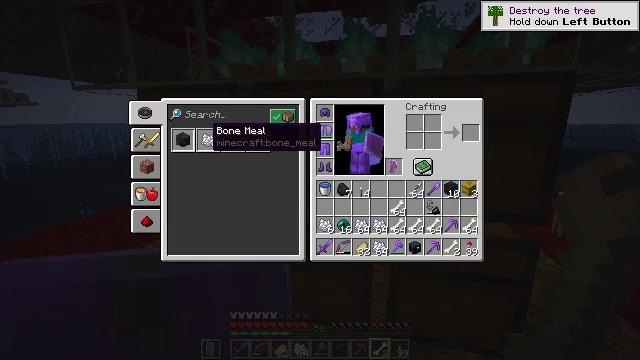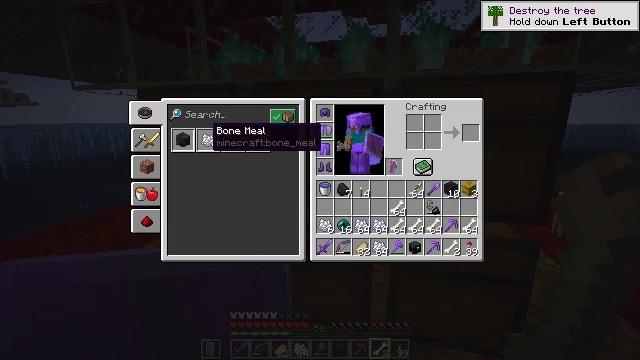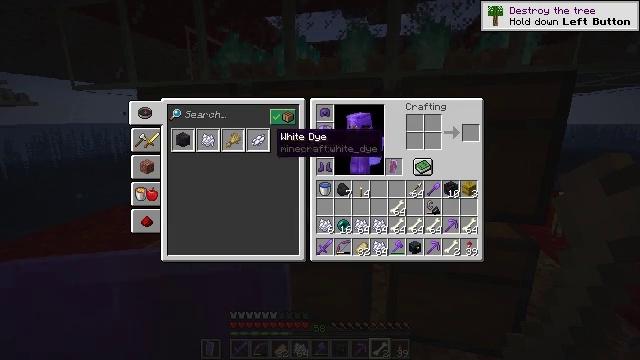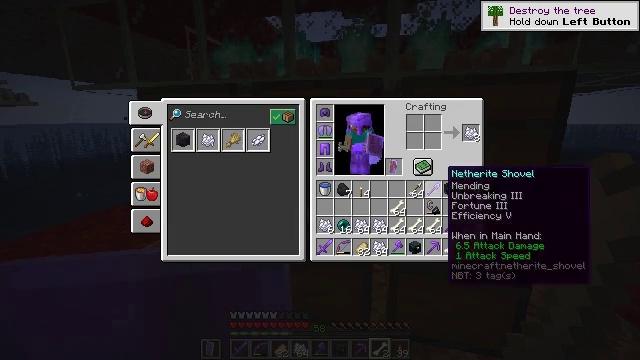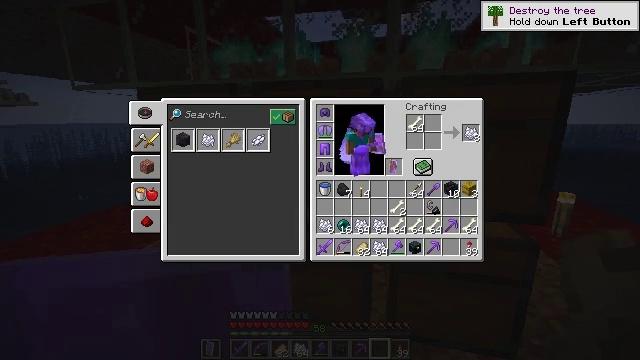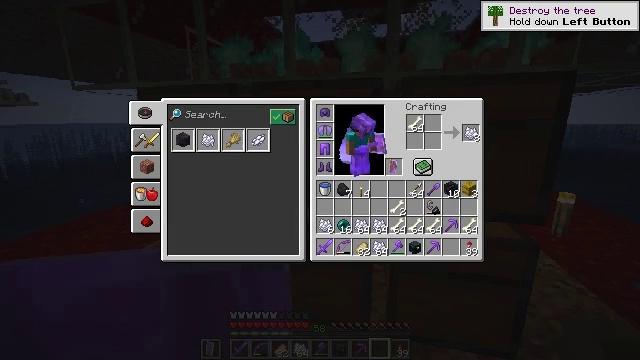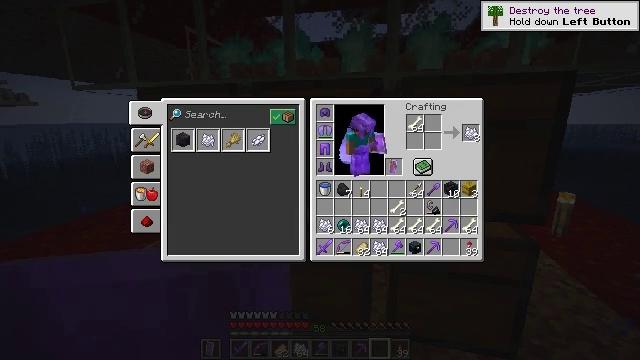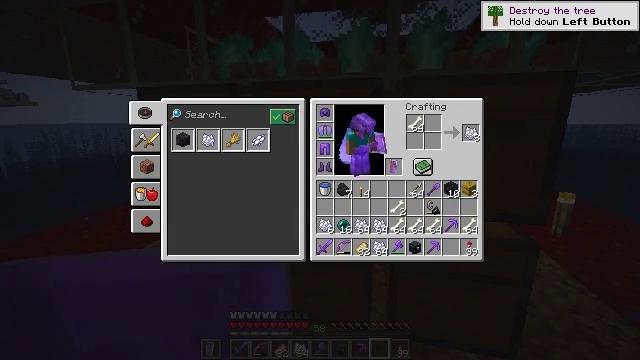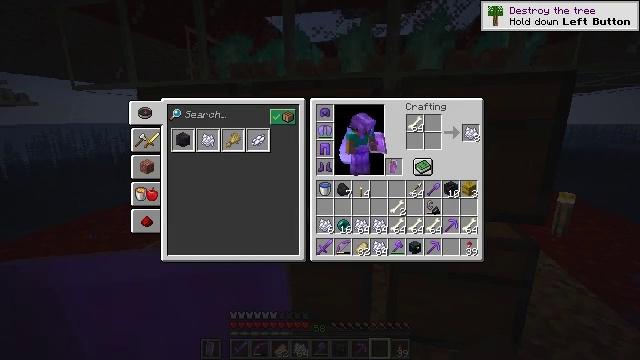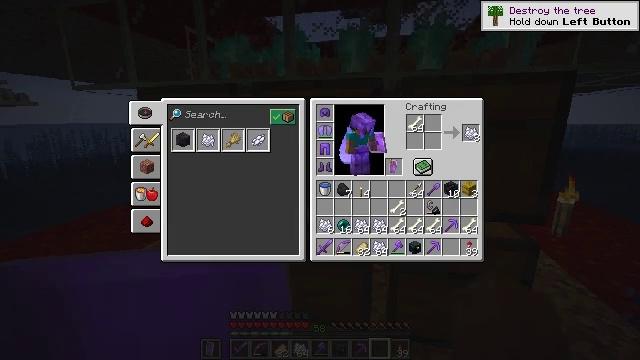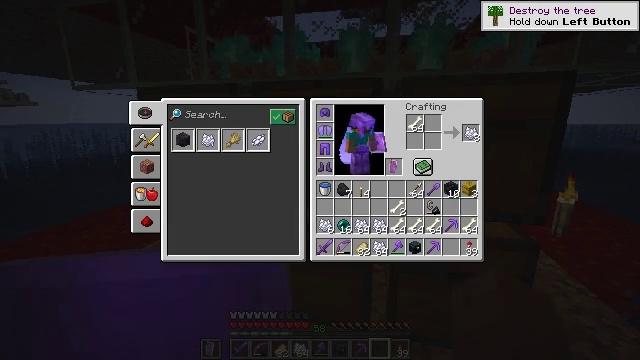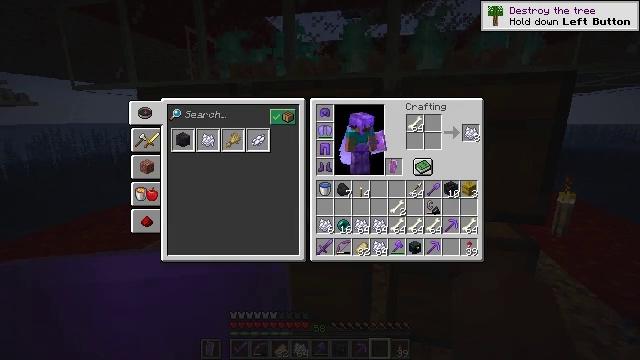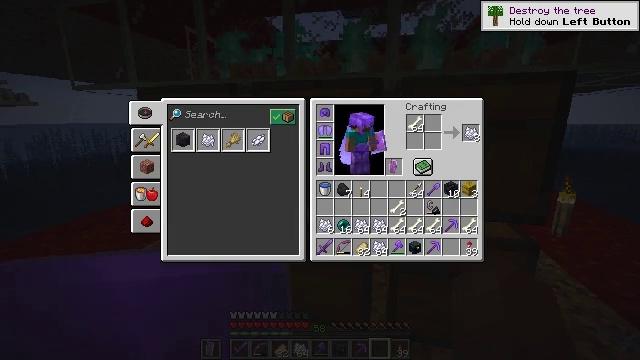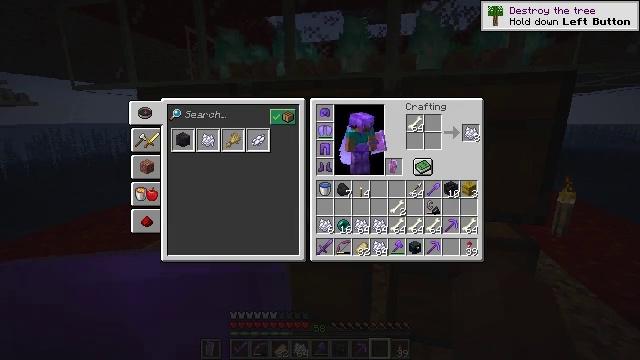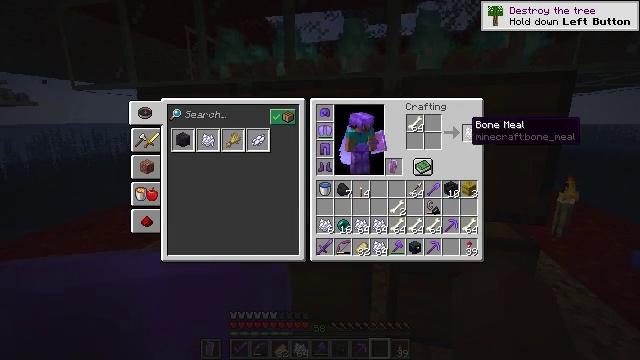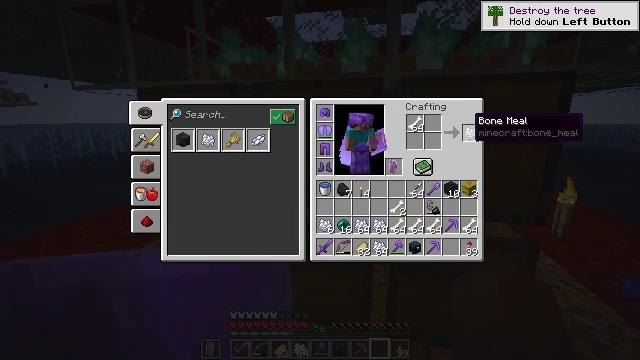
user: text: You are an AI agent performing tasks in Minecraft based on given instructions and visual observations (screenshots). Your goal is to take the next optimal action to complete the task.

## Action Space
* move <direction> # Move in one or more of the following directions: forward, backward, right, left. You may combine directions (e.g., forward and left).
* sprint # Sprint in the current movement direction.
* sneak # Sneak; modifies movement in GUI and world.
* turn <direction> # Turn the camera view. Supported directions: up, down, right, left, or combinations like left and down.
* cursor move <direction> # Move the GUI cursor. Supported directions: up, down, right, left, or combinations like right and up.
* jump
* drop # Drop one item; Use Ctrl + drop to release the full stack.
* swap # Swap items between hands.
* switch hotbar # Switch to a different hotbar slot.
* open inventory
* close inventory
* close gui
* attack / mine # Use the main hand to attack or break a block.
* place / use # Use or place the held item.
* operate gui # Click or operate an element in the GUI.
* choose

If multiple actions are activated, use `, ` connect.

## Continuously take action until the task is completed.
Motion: motion action
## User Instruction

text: Use the crafting interface to create bone meal.
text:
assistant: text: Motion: sneak, attack / mine
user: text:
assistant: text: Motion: sneak, turn right, attack / mine
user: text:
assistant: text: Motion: sneak, turn right and down
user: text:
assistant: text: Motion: sneak, turn right and down
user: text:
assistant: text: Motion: sneak
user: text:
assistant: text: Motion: sneak
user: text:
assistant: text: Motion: sneak, turn left and up
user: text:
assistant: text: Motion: sneak, turn left
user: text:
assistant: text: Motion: sneak, turn up
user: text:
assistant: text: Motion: sneak, turn left and up
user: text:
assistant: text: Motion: sneak
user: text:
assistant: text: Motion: sneak
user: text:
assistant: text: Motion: sneak
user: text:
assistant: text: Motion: sneak, turn up
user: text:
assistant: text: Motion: sneak
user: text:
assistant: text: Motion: sneak
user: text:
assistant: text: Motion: sneak
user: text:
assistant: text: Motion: sneak
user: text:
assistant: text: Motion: sneak
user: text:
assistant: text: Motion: sneak, attack / mine
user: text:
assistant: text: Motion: sneak, attack / mine
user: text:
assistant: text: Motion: sneak, attack / mine
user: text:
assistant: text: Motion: sneak, attack / mine
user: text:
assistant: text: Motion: sneak, attack / mine
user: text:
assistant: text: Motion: sneak, attack / mine
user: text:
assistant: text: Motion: sneak, attack / mine
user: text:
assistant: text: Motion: sneak, attack / mine
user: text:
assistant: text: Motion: sneak, turn left
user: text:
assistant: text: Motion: sneak, turn left and down
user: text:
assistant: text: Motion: sneak, turn left and down